Question: Using the Jar file <URL>, I am able to make connection to a SAP HANA database, as is shown in this screenshot:

However I would like to know which one of the classes from the jar will actually contain the connection pool settings that I can use.
1. The name of the method that has the data source object instantiated.
2. The name of the method that has the Connection Pool Data Source object instantiated.
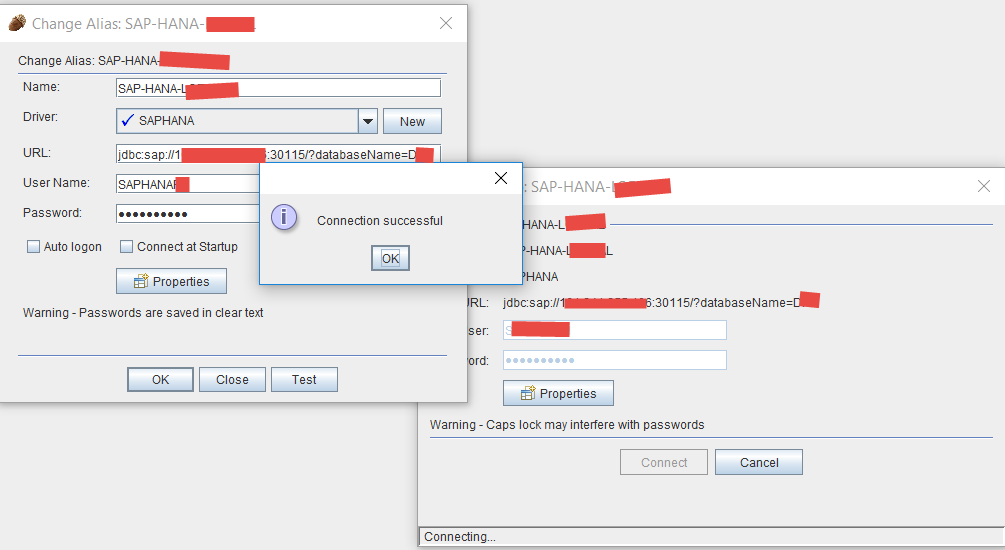
Answer: The 'ngdbc' JAR contains the SAP HANA JDBC driver. You can actually obtain it from Maven central: <URL>. You should prefer this method rather than storing it on your GitHub - where you might actually infringe upon its license which does not allow for redistribution as far as I know.
The <URL> throws SQLException' method that you can use to connect to the database.
For managing pools of connections, I would recommend using a dedicate library like <URL>. Basically you would need to do something along the lines of:
'''
HikariDataSource ds = new HikariDataSource();
ds.setJdbcUrl("jdbc:sap://localhost:30115/?databaseName=Test");
ds.setUsername("user");
ds.setPassword("password");
ds.setDriverClassName("com.sap.db.jdbc.Driver");
'''
Alternatively, you can use the 'com.sap.db.jdbcext.HanaConnectionPoolDataSource' directly, which is included in the ngdbc JAR, but which is more limited in respect to performance and configuration options.
The SAP HANA reference documentation also covers the <URL> topic with example programs.